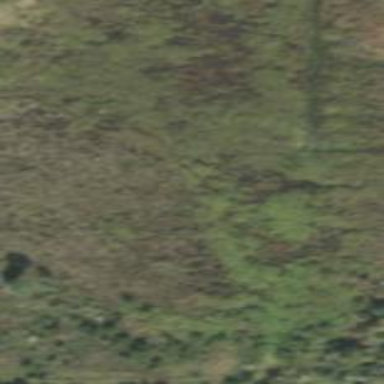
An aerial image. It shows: Marsh wetland.